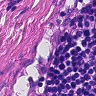
Metastatic tissue present: yes